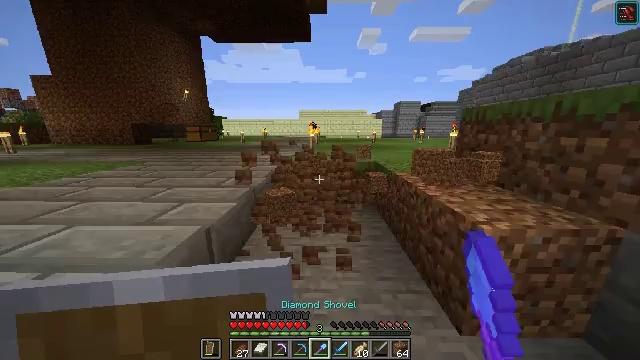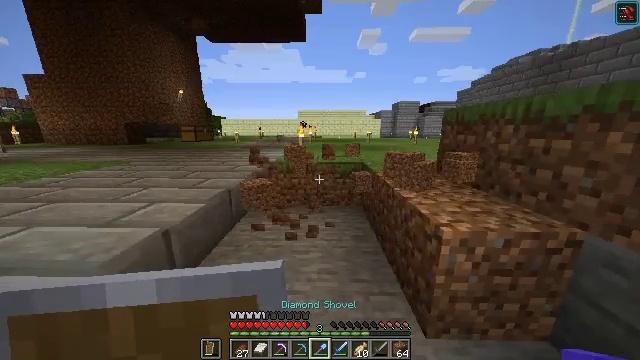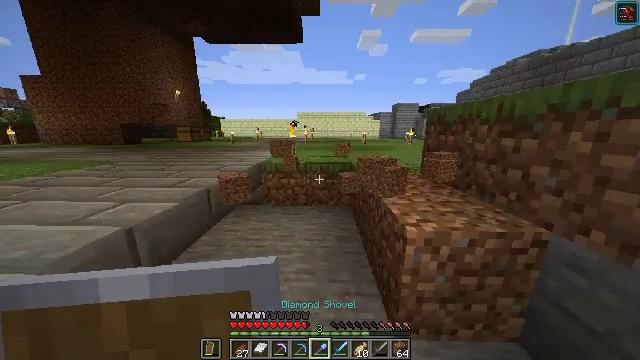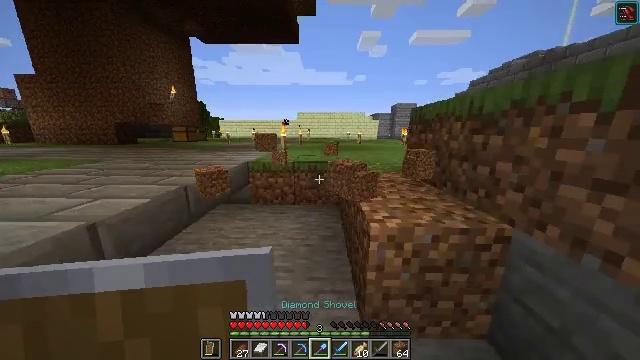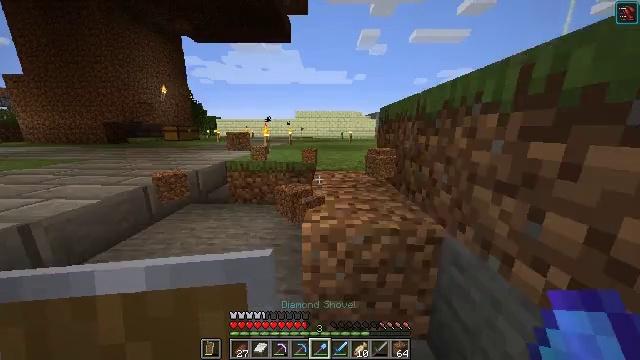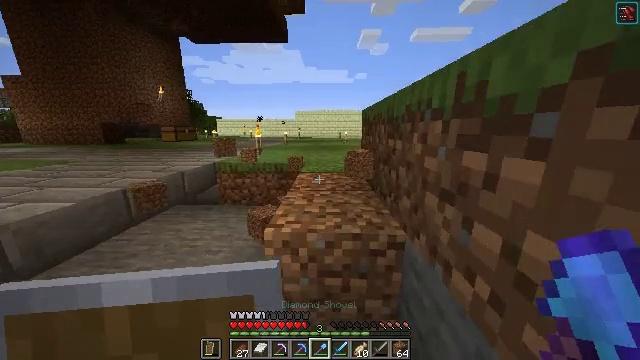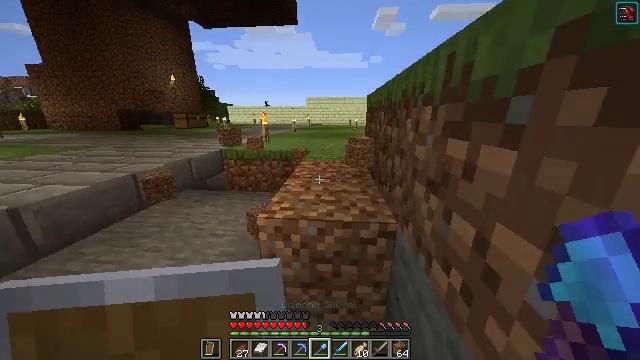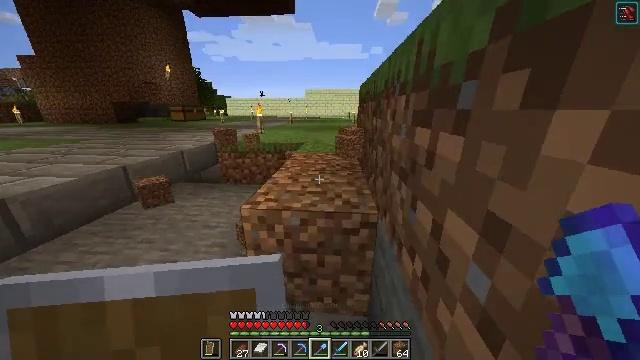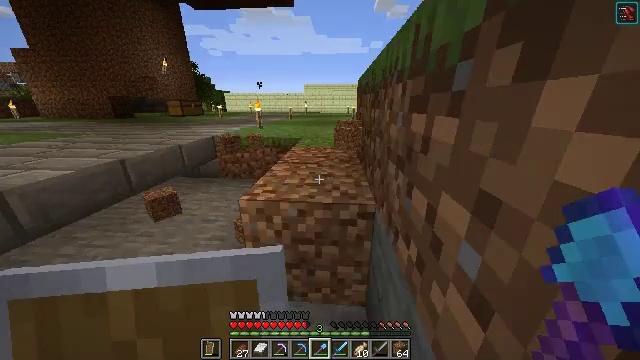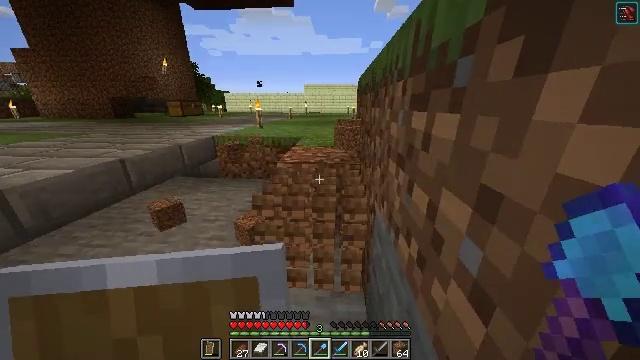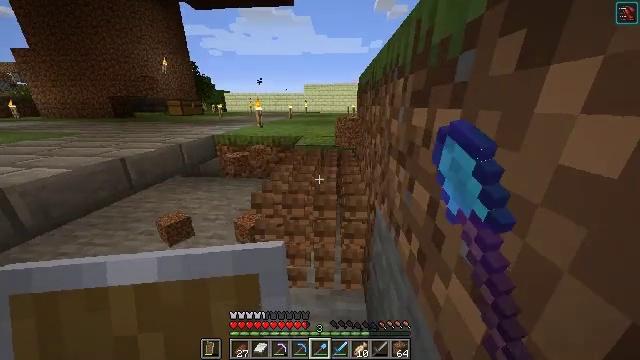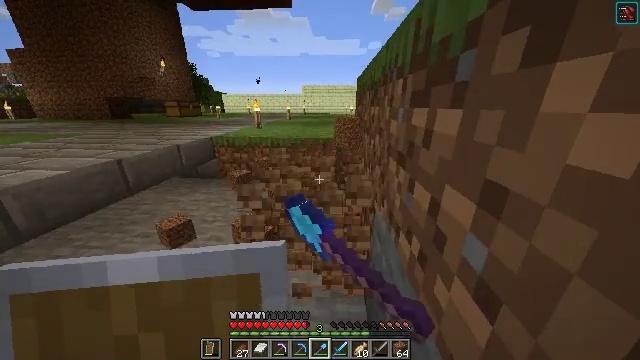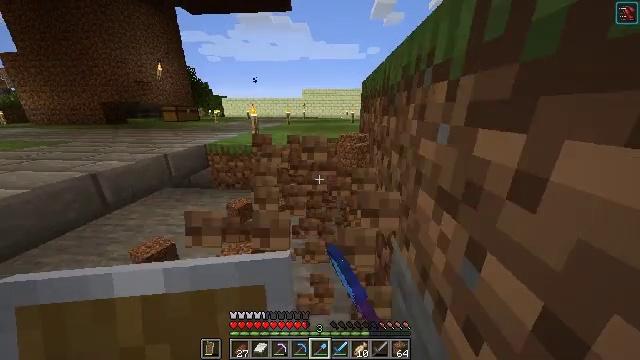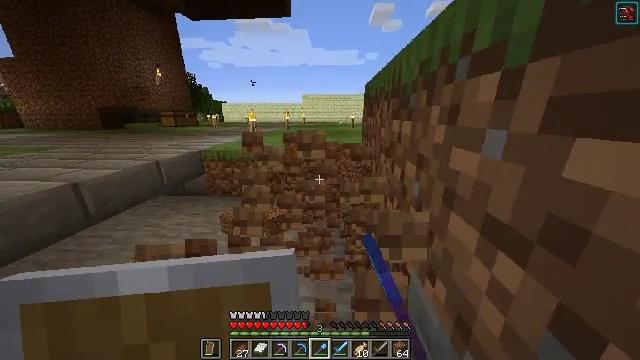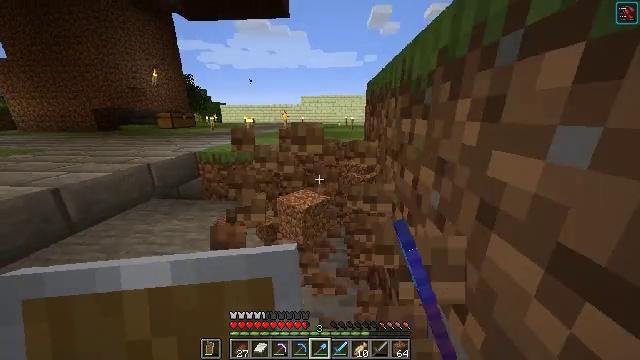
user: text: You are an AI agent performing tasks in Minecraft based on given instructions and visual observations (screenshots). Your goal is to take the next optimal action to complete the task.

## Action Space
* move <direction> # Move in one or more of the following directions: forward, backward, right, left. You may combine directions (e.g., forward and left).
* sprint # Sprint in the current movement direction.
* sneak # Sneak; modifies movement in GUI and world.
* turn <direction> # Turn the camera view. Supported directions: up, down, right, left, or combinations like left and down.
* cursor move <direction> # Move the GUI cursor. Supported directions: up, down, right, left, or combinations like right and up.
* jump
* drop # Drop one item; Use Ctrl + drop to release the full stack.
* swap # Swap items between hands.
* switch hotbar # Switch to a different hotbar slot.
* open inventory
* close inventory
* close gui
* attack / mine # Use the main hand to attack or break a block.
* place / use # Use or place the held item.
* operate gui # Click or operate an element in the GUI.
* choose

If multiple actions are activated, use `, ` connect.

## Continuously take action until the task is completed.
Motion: motion action
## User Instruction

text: Get dirt block.
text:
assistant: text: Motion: move right
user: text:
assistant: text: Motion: move right
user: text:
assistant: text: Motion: move right
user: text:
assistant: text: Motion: move right
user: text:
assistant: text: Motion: move right
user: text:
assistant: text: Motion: turn left and down
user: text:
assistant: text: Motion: turn down
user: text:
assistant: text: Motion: turn down
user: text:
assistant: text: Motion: attack / mine
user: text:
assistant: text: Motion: attack / mine
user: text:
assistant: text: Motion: move forward, attack / mine
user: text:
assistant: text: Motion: move forward, turn up, attack / mine
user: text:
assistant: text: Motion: move forward, turn up, attack / mine
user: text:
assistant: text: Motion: move forward, attack / mine
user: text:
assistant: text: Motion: attack / mine